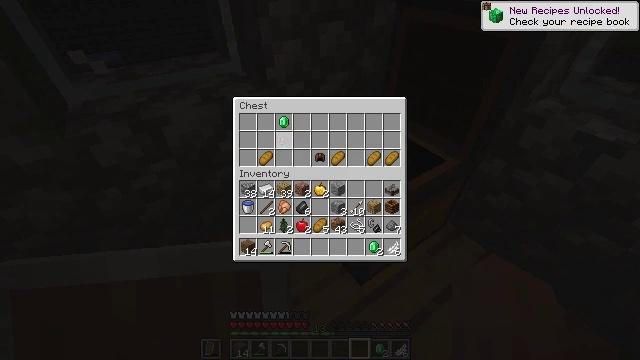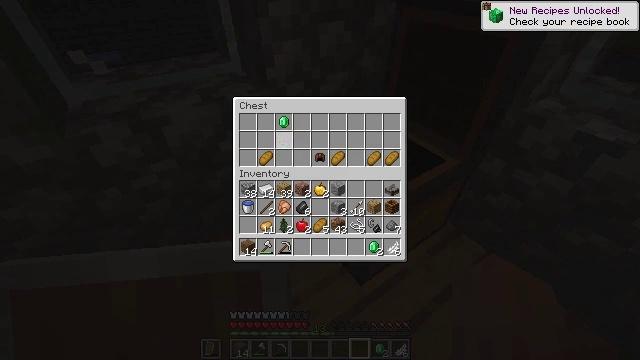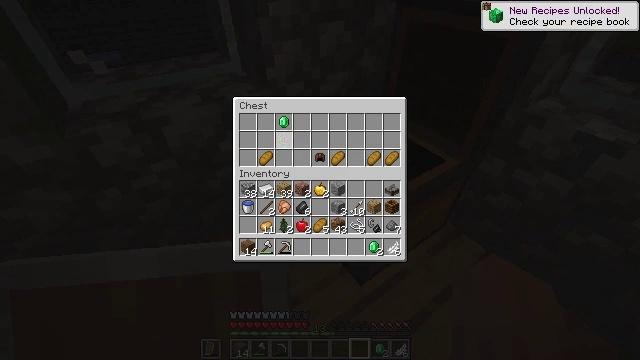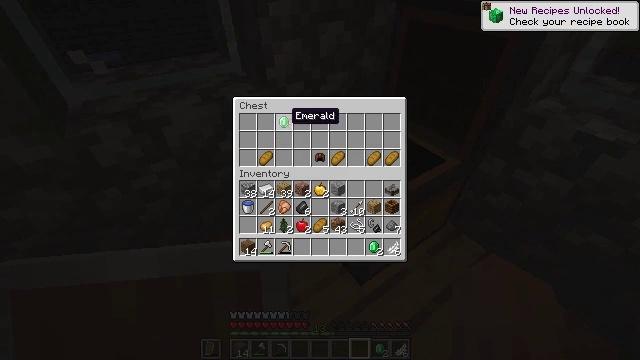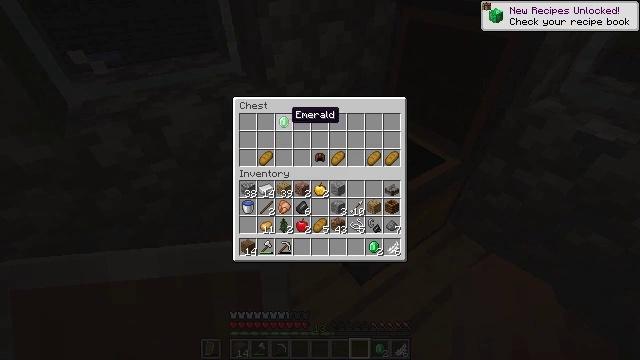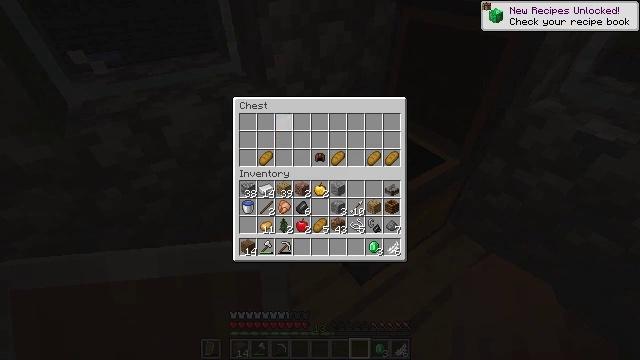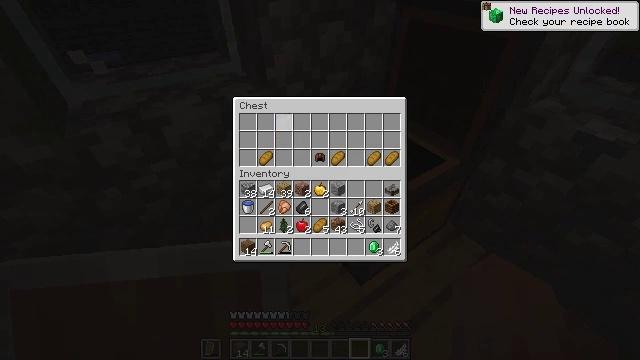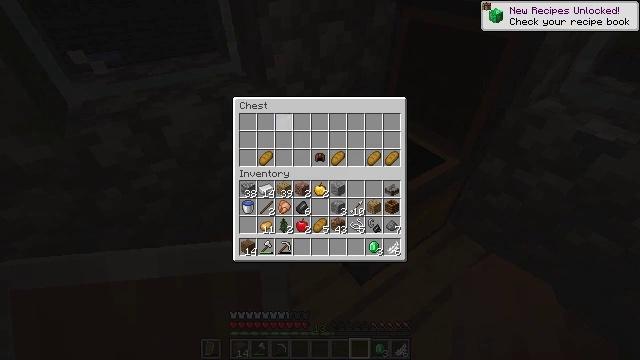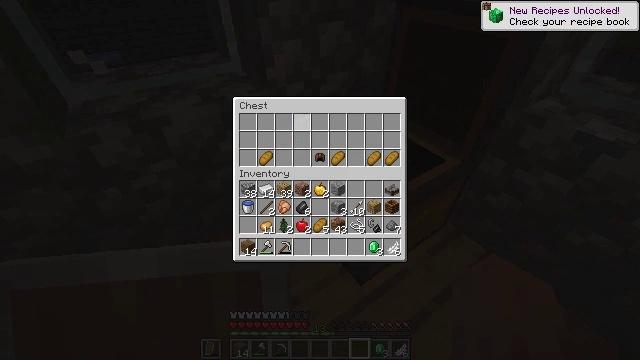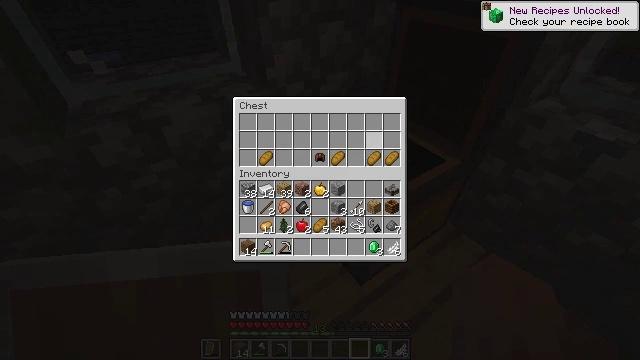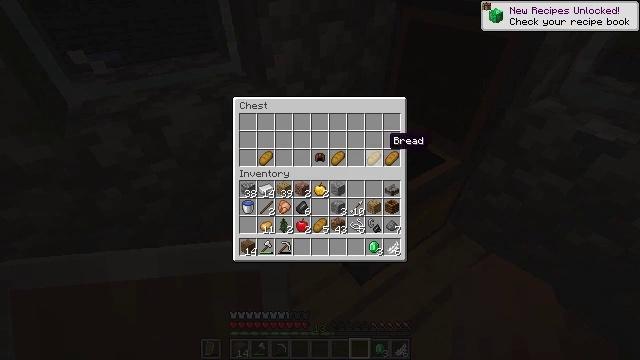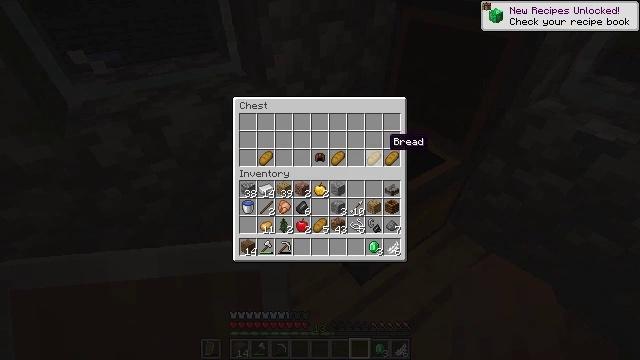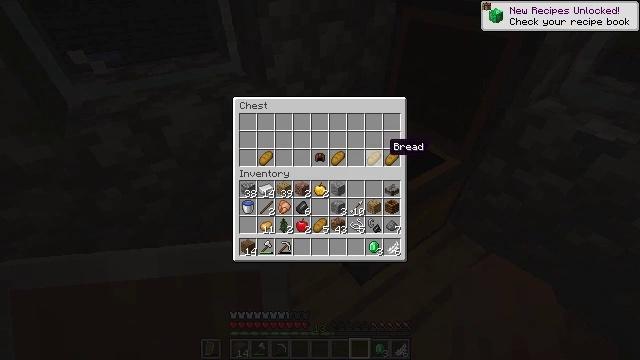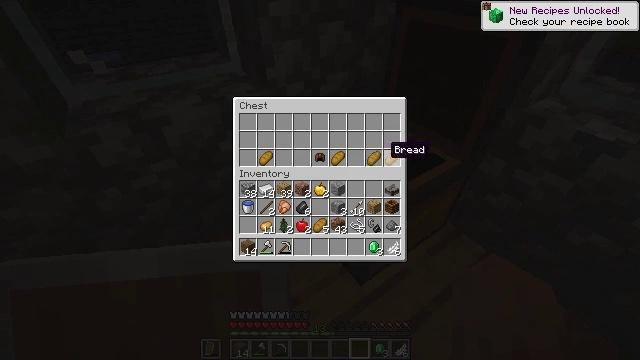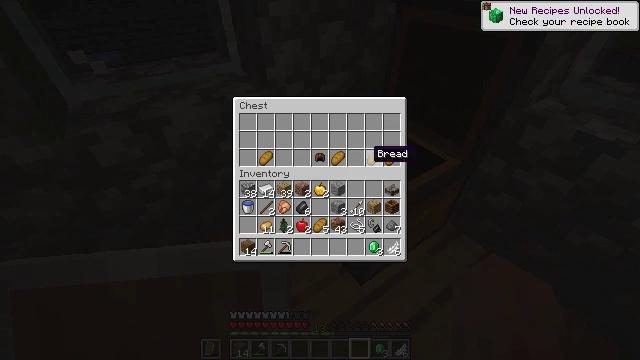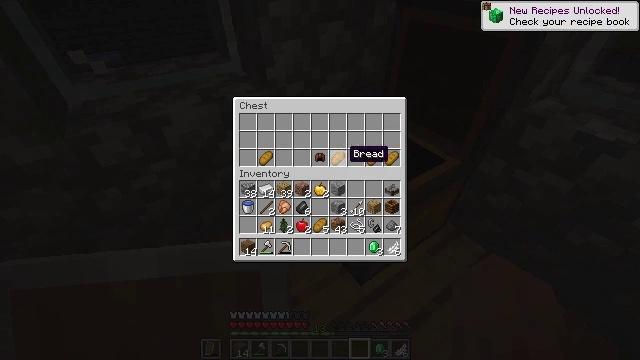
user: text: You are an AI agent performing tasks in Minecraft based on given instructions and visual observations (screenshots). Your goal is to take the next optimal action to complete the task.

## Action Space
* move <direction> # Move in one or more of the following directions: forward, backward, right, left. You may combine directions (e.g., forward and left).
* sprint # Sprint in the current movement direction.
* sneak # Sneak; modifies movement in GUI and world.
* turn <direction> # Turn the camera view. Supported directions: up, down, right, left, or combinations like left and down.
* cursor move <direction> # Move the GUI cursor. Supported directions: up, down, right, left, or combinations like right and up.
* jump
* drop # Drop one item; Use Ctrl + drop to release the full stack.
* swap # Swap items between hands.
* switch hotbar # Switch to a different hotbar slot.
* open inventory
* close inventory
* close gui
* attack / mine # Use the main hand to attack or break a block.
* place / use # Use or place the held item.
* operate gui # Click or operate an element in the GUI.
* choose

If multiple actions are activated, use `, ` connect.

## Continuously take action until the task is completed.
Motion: motion action
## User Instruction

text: Collect the brewing stand for reuse.
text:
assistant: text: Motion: sneak, operate gui
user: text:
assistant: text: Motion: sneak, operate gui
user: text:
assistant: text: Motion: sneak, cursor move up
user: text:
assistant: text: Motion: sneak
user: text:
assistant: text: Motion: sneak, operate gui
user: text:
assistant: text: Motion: sneak, operate gui
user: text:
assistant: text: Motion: sneak
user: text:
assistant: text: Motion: sneak, cursor move right
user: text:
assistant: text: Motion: sneak, cursor move right and down
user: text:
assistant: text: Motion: sneak, cursor move right
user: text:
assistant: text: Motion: sneak
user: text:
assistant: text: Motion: sneak
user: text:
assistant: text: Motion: sneak
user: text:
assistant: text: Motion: sneak, cursor move left
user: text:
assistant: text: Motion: sneak, cursor move left
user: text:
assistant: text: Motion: sneak
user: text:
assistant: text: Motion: sneak
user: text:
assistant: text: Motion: sneak
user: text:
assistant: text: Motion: sneak, operate gui
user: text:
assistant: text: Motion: sneak, operate gui
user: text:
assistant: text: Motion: sneak, cursor move right, operate gui
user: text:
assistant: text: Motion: sneak, cursor move right
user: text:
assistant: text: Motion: sneak
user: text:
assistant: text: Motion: sneak, operate gui
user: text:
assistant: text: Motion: sneak, operate gui
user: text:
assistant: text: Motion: sneak, operate gui
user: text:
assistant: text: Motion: sneak
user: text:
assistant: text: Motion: sneak
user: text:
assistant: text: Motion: sneak, operate gui
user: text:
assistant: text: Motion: sneak, operate gui